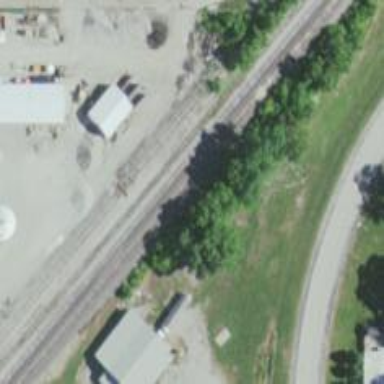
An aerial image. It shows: Rail spur service.